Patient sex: F
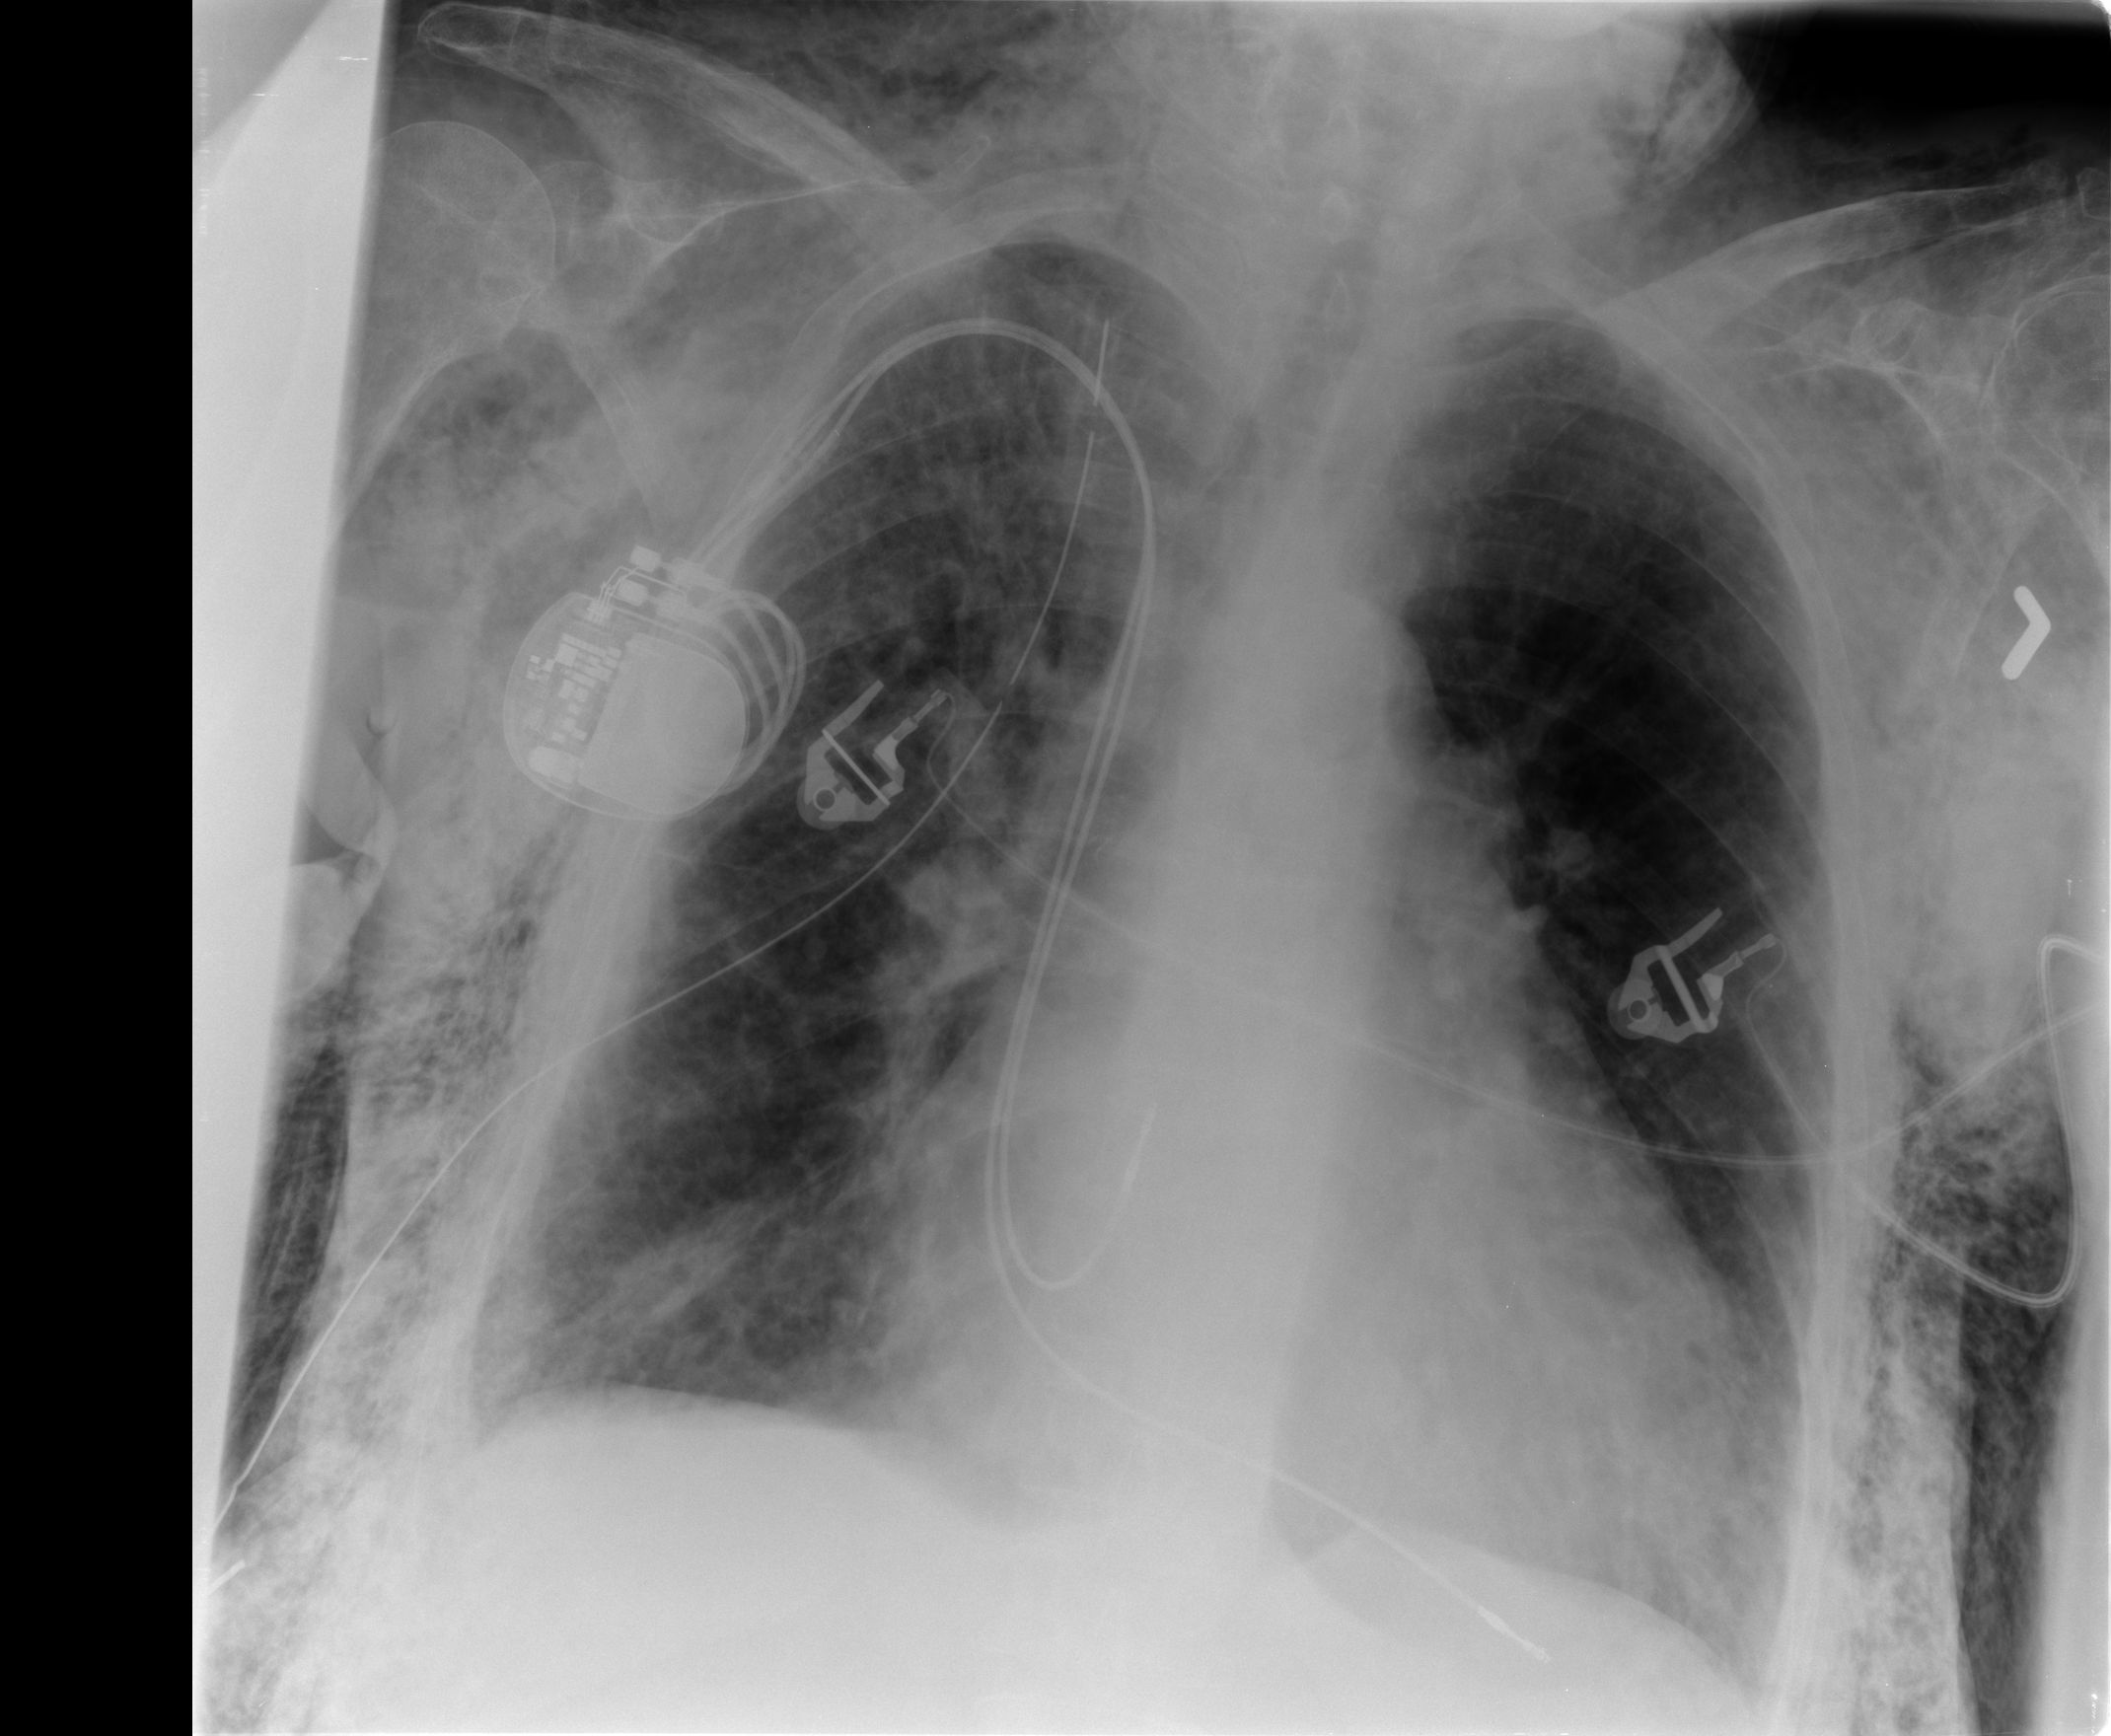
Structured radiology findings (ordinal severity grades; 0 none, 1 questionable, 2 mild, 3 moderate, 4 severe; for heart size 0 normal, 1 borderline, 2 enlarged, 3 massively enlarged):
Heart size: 1
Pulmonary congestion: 0
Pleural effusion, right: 0
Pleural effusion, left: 0
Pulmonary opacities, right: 0
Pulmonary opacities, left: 0
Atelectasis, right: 2
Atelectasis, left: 2